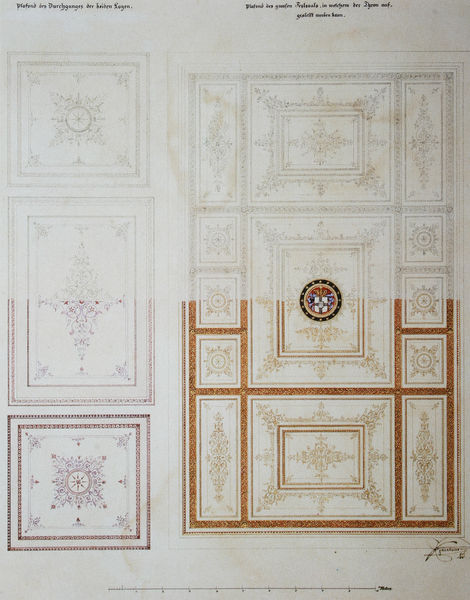
Titel: Königliches Schloß Athen, Entwürfe für die Decken in den Logen und im Festsaal
Künstler: Friedrich von Gärtner
Standort: München
Institution: Architekturmuseum der Technischen Universität
Schlagwörter: adler, blau, gemälde, weiß, blume, blumen, braun, bunt, grau, hell, mitte, orange, raum, schwarz, skizze, tür, zeichnung, haus, rot, muster, ornament, wand, architektur, blass, rahmen, signatur, felder, kirche, boden, gold, decke, rosa, zart, kreis, rund, schrift, studie, formen, lila, signiert, symmetrie, dekor, floral, ornamente, verzierung, wandmalerei, durchgang, rechtecke, unterschrift, eckig, rechteck, stern, linie, druck, fliesen, text, beschriftung, mosaik, entwurf, einlegearbeit, quadrate, wappen, geometrisch, rosette, struktur, fresken, gärtner, plan, viereckig, kasetten, kassetten, kassettendecke, fresko, mittelpunkt, bemalung, quadrat, viereck, verzierungen, vertäfelung, kassette, grundriss, spiegelachse, massstab, aufriss, deckenmalerei, aufteilung, vorschlag, einteilung, wörter, signierung, restaurierung, msuter, filegran, plafond, logia, bamalt, dekortaion, kastten, planentwurf